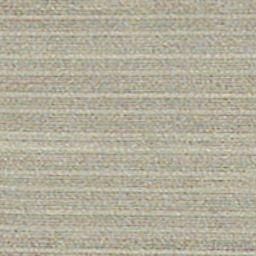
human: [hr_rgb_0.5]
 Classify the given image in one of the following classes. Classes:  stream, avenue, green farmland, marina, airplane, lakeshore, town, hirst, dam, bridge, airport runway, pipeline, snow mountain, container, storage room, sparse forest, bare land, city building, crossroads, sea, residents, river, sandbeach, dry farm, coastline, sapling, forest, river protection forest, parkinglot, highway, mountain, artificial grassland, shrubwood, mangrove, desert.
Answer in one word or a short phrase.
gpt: dry farm